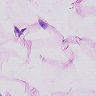
Metastatic tissue present: no